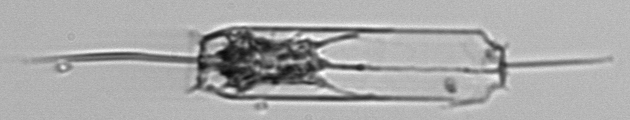
Label: Ditylum_brightwellii